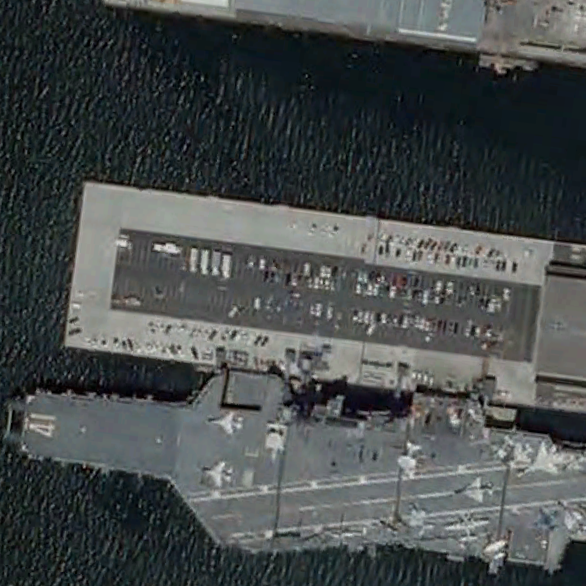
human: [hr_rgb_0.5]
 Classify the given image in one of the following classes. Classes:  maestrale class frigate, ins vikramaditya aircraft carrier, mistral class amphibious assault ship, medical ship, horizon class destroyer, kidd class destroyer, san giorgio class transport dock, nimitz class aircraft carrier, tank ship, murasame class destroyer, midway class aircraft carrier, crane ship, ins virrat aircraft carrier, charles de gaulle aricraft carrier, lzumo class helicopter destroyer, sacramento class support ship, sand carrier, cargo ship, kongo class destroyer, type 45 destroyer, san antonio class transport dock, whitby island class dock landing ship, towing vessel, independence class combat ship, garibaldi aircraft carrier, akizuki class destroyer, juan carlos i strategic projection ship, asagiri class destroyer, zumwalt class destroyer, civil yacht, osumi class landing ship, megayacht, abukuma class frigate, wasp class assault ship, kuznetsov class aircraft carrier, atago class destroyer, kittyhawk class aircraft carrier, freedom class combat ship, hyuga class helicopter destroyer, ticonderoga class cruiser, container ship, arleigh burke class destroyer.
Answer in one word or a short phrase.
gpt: Midway class aircraft carrier